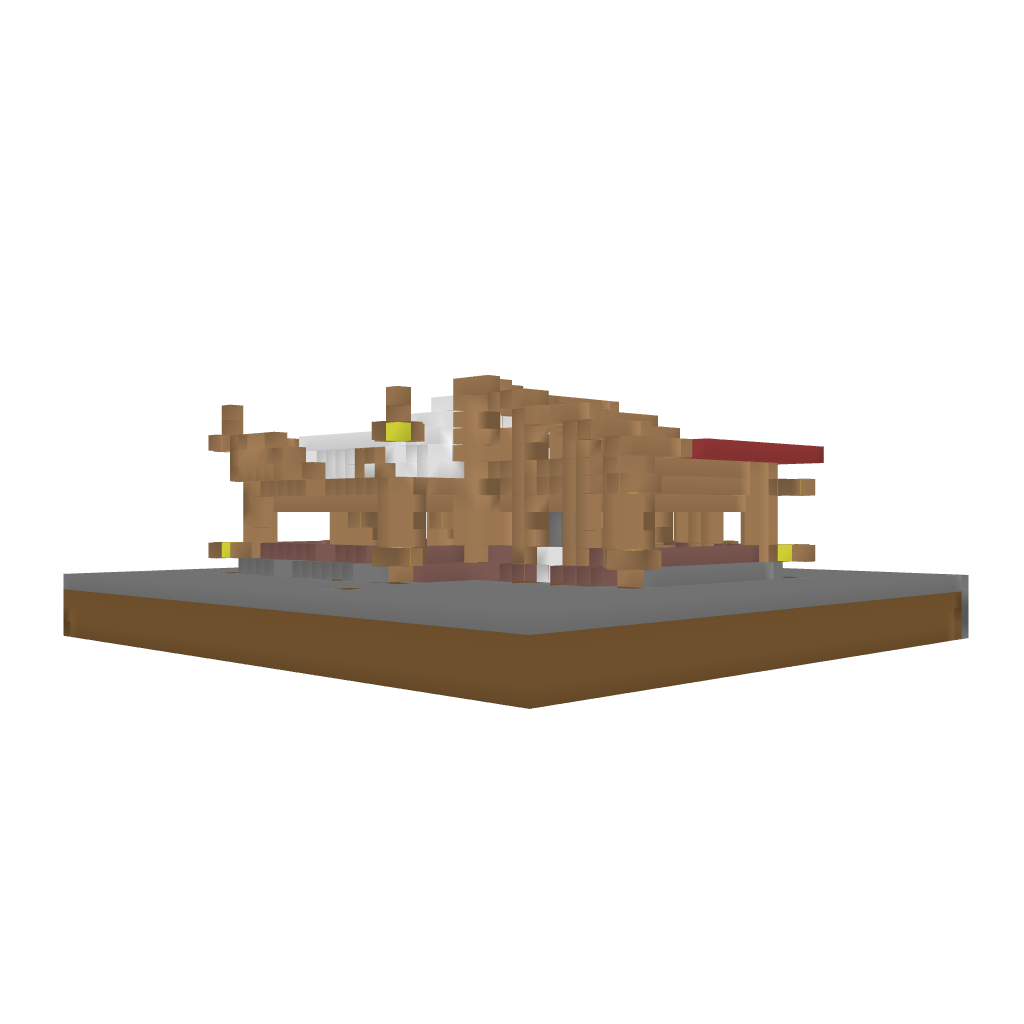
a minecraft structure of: Luxury House bad low quality